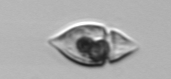
Label: Amphidinium